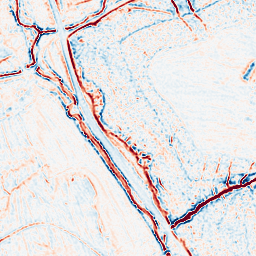
Category: multiscale
Decomposition family: log
Decomposition parameters: sigma: 1
Upsampling method: bspline
Upsampling parameters: scale: 8
Upsampling scale: 8